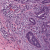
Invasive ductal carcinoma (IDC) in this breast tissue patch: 1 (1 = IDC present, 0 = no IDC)